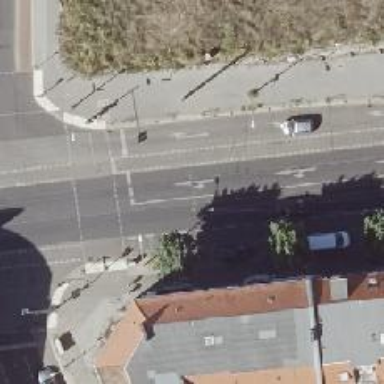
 and designated cycle lane on both sides as well."